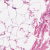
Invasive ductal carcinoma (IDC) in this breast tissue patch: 0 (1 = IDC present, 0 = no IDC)